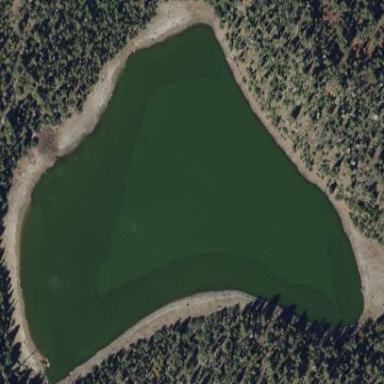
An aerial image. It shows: Beautiful lake surrounded by nature.